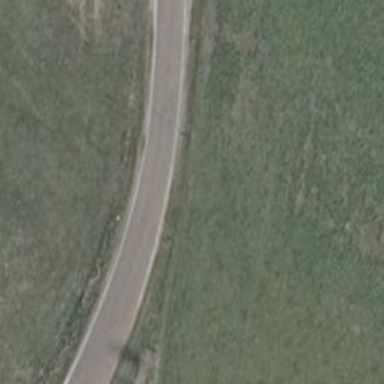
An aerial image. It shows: Secondary road with asphalt surface.